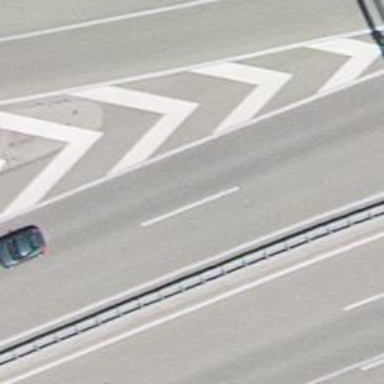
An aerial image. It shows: Asphalt motorway.